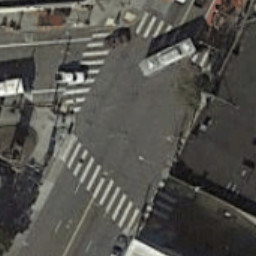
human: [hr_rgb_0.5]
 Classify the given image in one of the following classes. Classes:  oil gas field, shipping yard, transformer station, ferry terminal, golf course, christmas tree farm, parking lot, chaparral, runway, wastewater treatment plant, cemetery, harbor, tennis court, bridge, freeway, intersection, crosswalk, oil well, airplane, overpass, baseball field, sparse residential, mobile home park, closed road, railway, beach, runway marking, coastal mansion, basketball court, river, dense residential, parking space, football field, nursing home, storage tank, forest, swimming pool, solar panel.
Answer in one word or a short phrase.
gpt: crosswalk